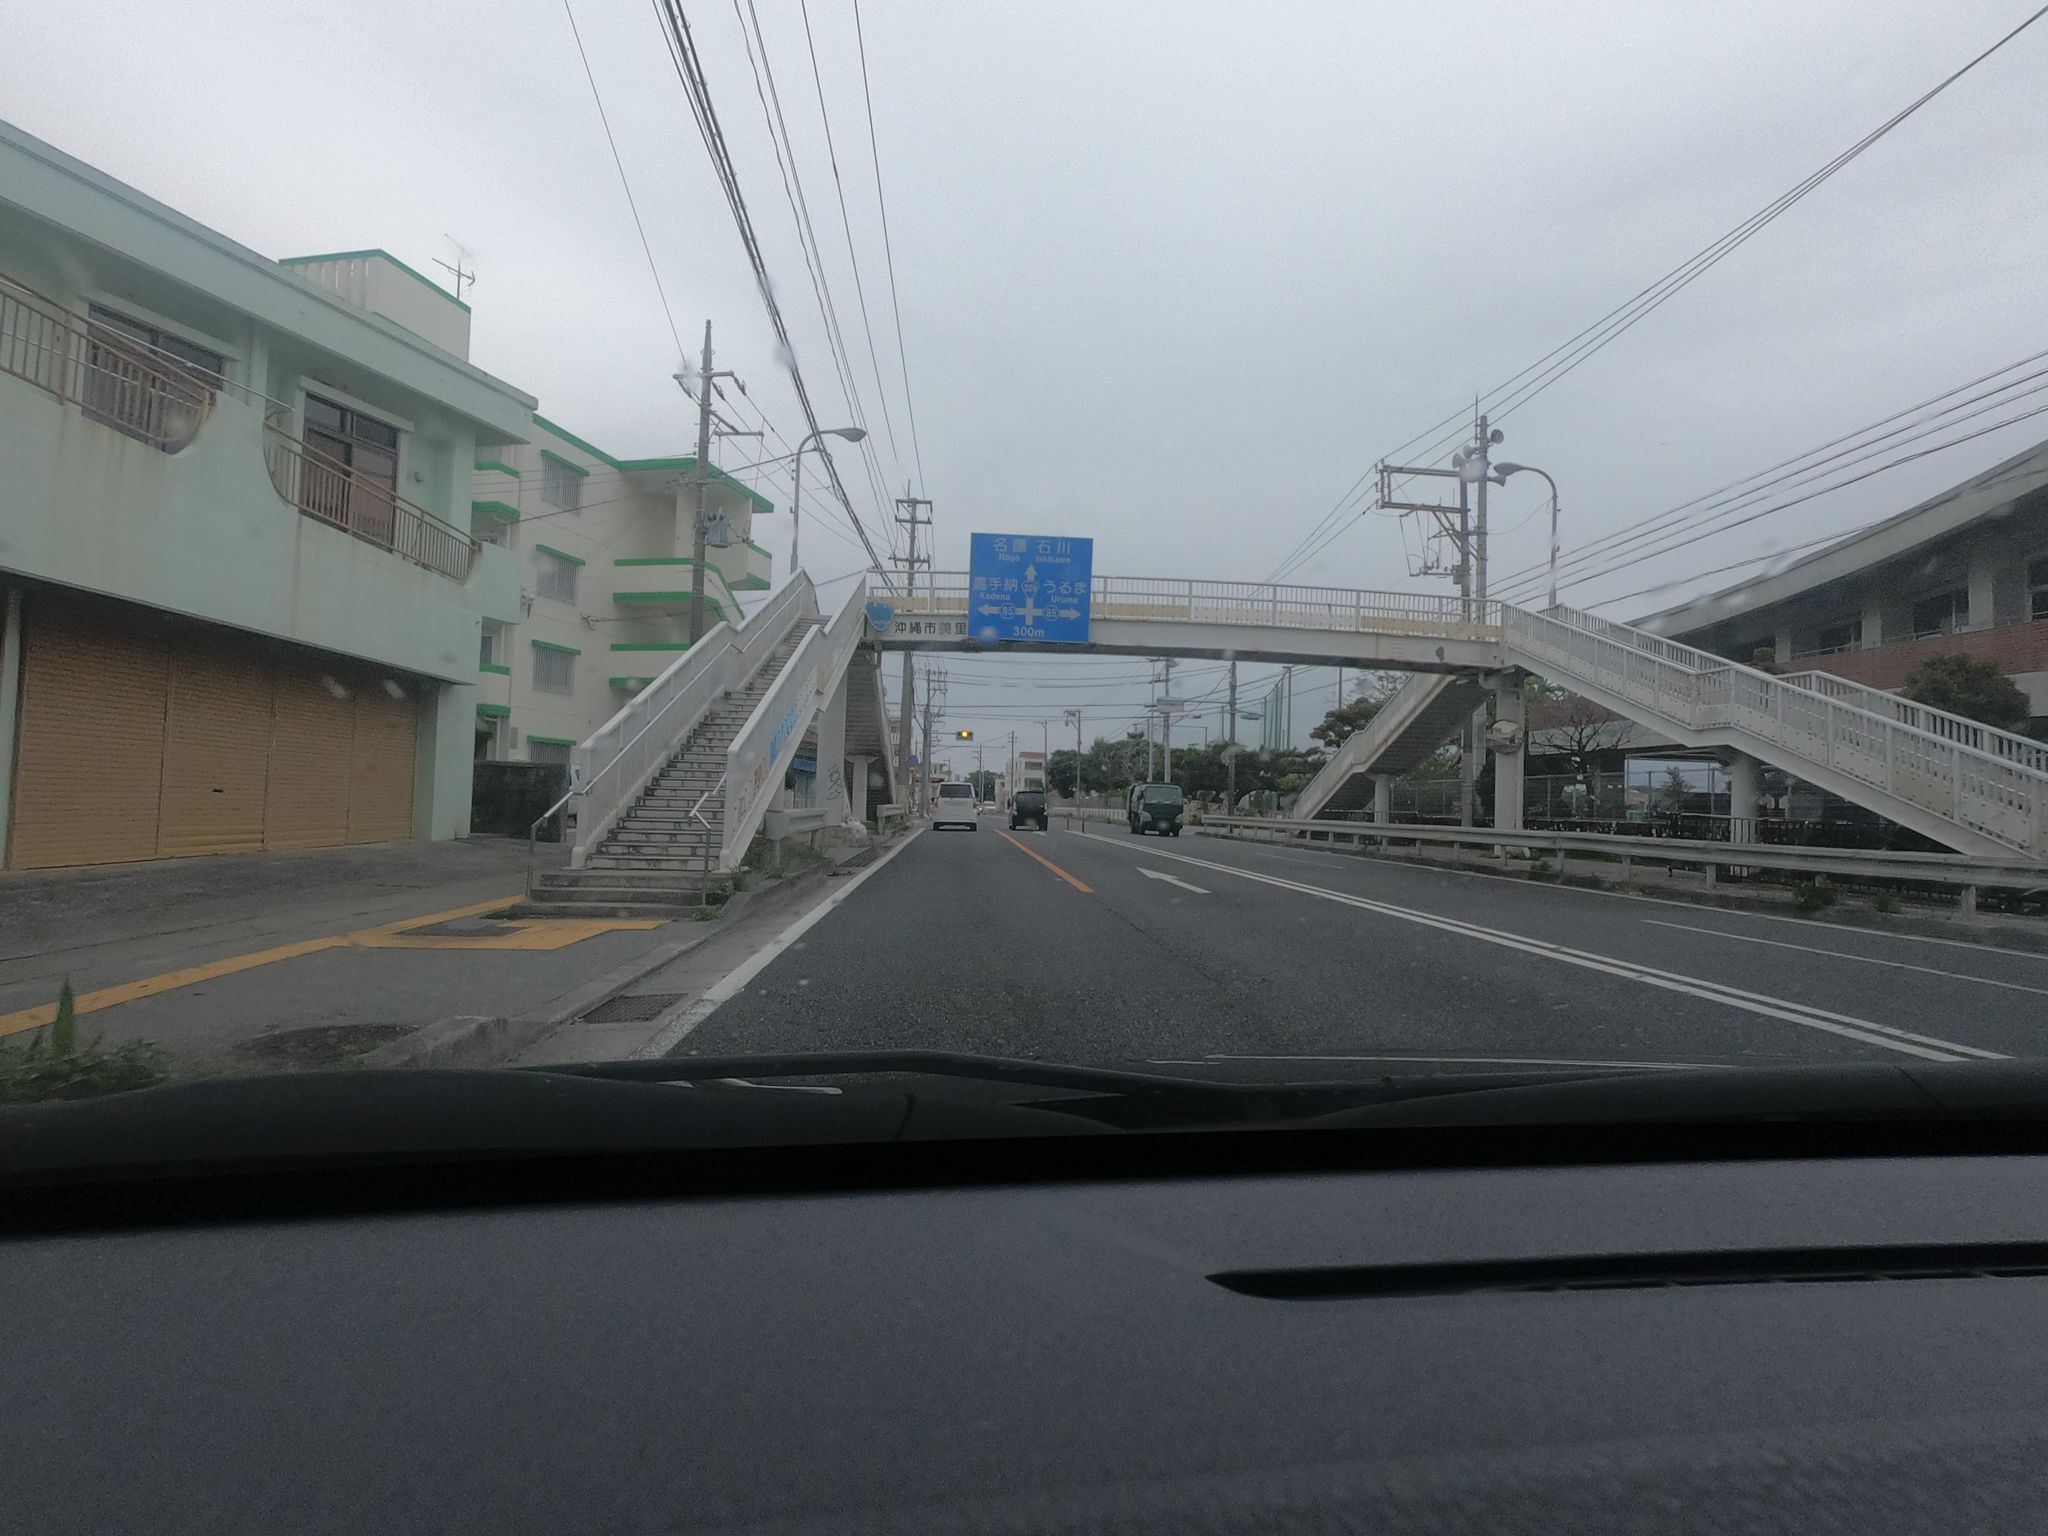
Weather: rainy
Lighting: day
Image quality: good
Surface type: driving surface
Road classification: trunk
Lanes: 2.0
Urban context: urban centre
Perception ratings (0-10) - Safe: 2.61, Lively: 3.65, Beautiful: 0.28, Boring: 6.64, Depressing: 6.37, Wealthy: 3.31